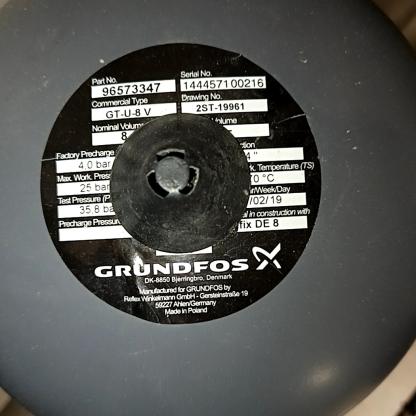
Klasa: tabliczka-znamionowa